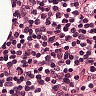
Metastatic tissue present: no